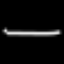
Label: line